Interaction volume radius: 10 \u00c5
Interaction volume height: 35 \u00c5
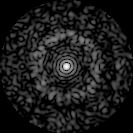
Disorder parameter: 0.8114